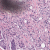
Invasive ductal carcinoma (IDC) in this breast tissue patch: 1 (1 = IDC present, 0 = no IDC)